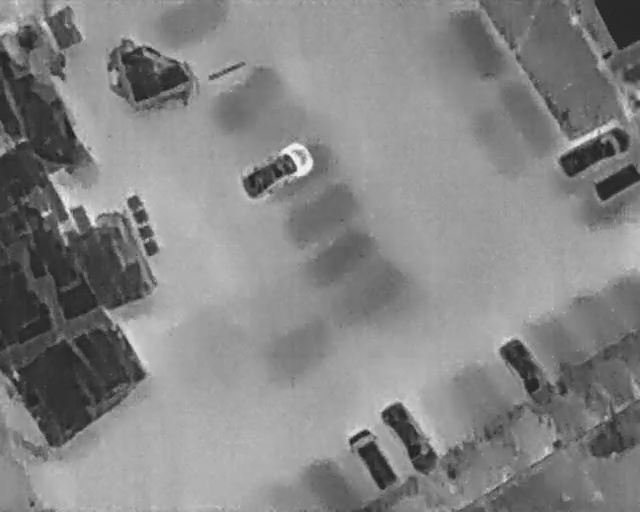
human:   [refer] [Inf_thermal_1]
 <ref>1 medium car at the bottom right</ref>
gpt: <box>[[76, 69, 88, 76, 149]]</box>

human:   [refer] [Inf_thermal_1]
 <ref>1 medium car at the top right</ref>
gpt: <box>[[90, 21, 95, 36, 154]]</box>

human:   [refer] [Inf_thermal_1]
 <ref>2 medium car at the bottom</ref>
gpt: <box>[[57, 82, 70, 89, 148], [53, 86, 63, 92, 149]]</box>